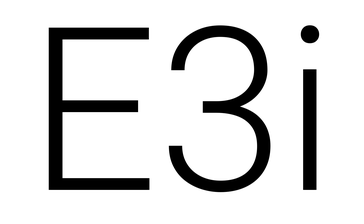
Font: Roboto_Light